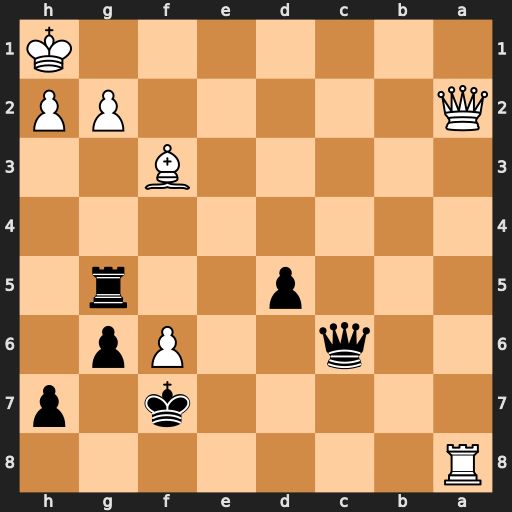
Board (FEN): R7/5k1p/2q2Pp1/3p2r1/8/5B2/Q5PP/7K
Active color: b
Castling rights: -
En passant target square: -
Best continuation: Qc1+ Bd1 Qxd1#